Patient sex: M
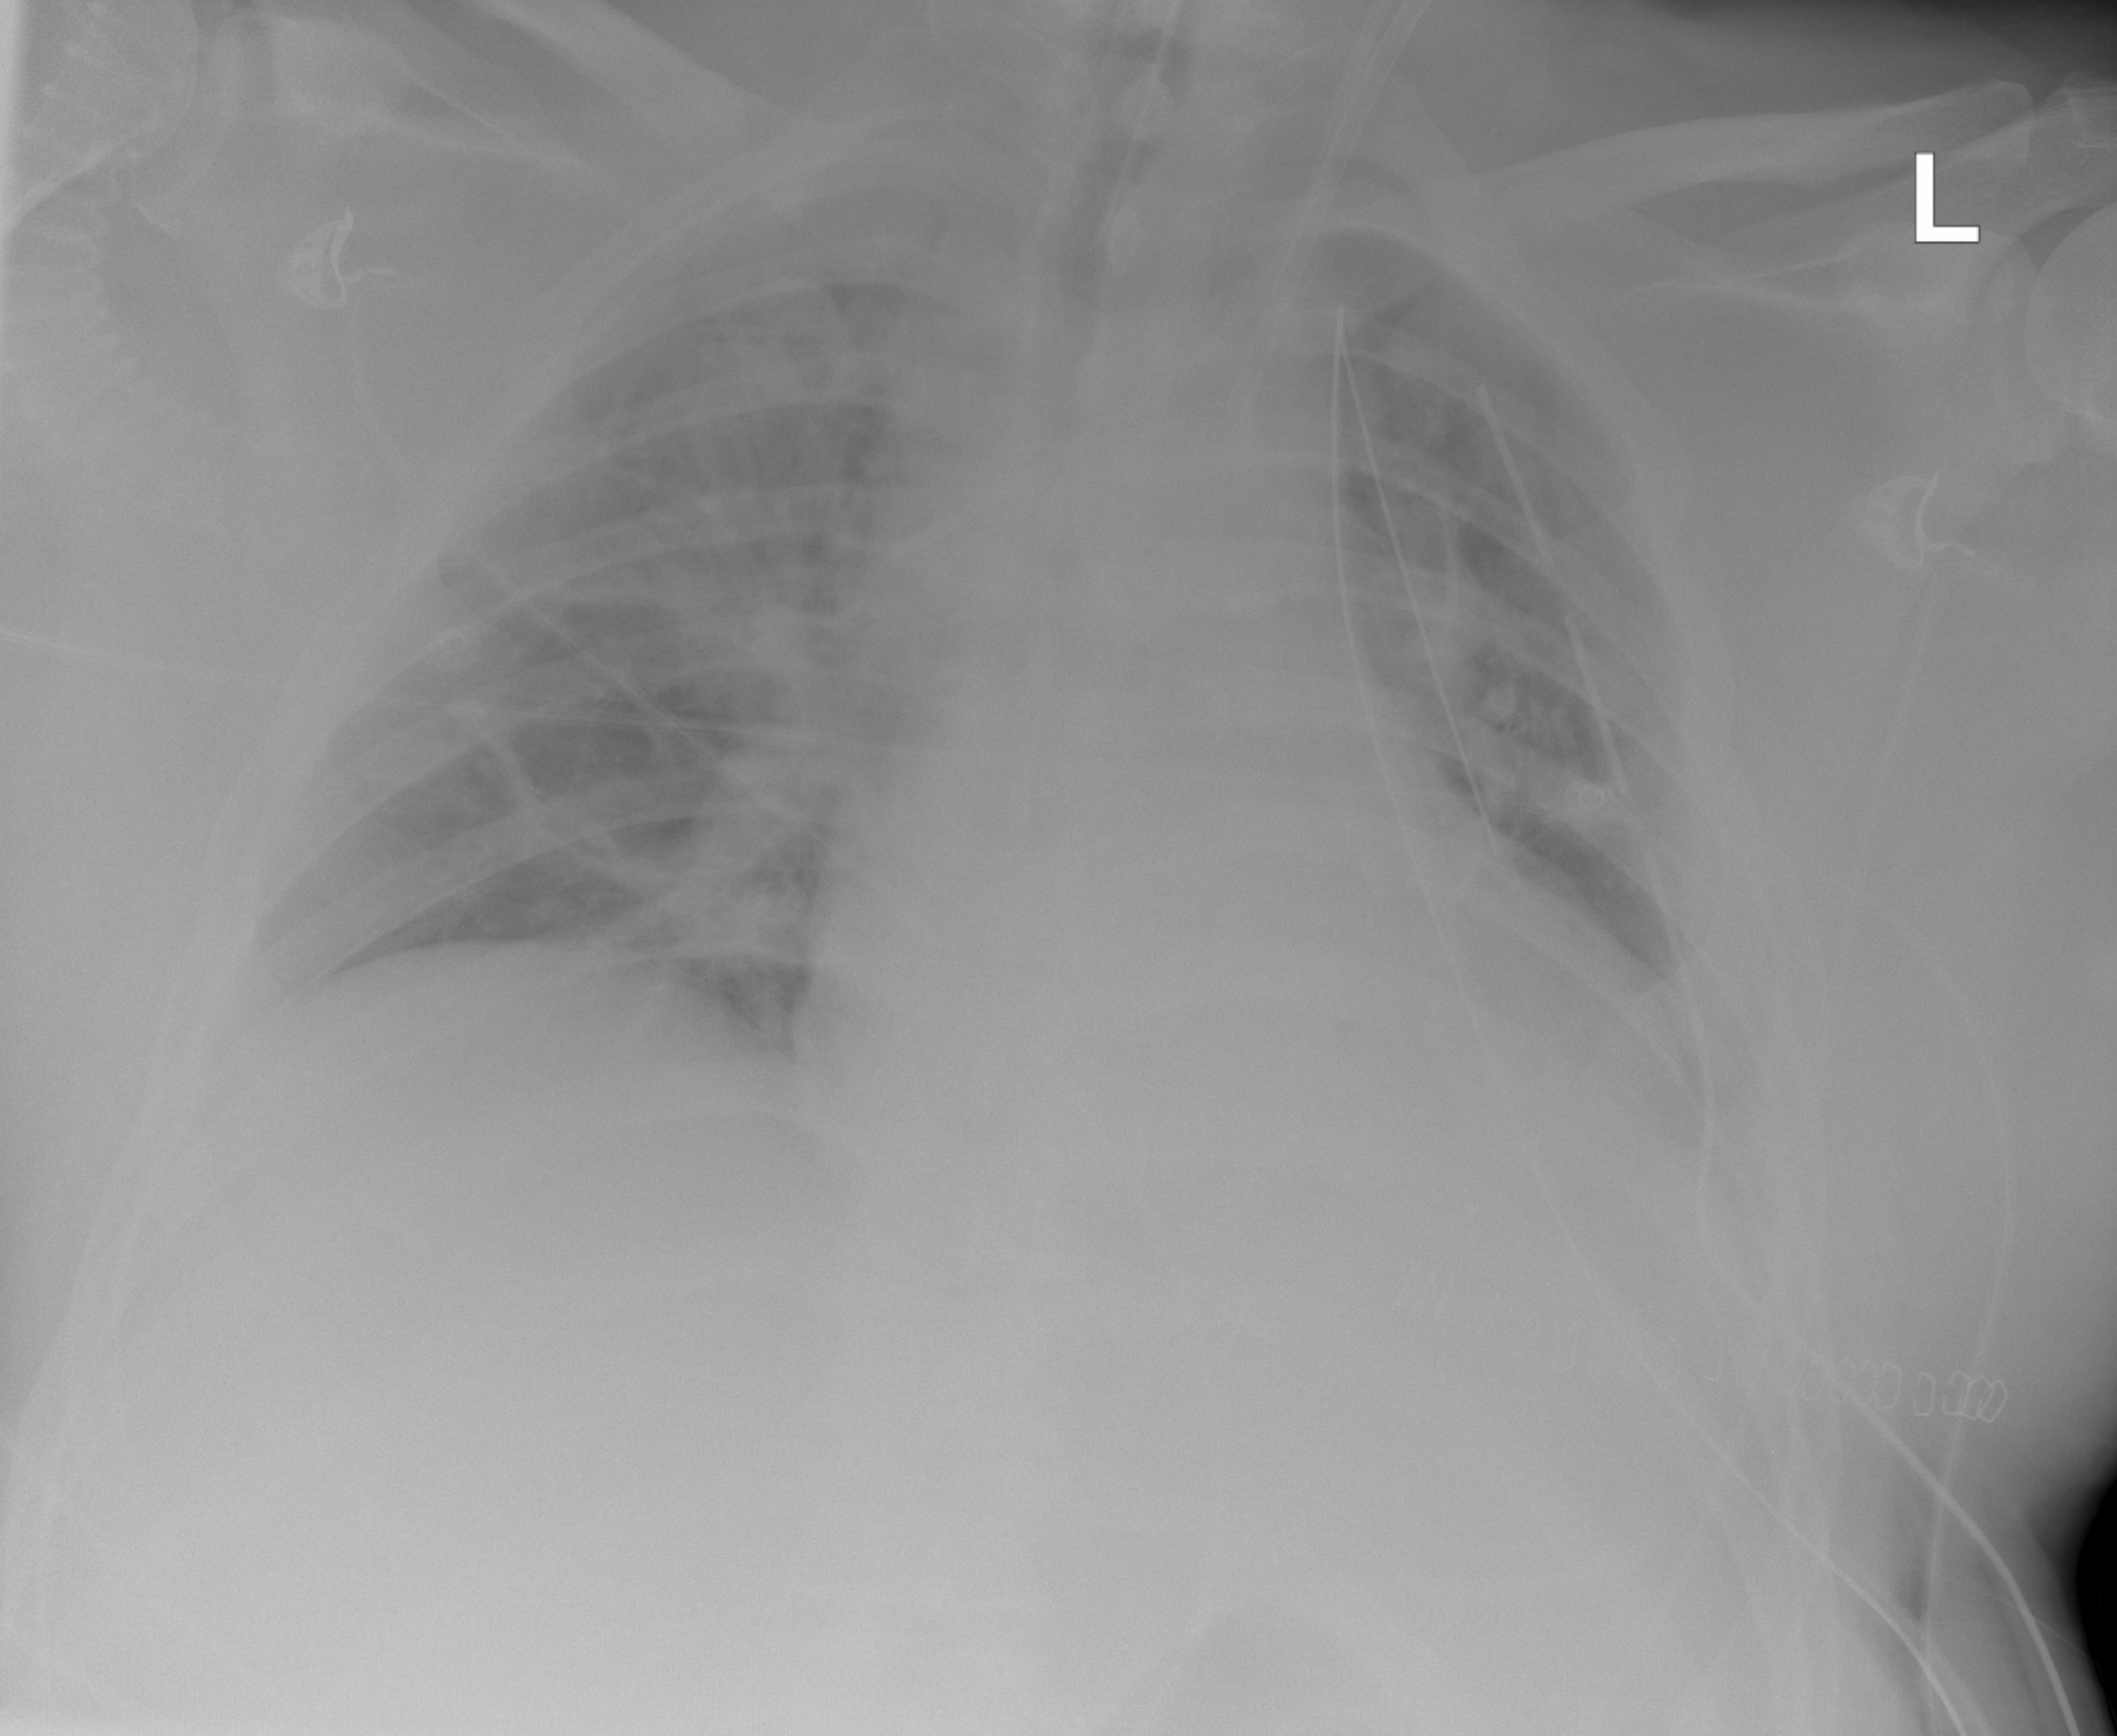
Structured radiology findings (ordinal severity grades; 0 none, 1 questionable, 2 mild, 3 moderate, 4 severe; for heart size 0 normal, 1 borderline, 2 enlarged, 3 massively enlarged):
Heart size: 2
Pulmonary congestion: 3
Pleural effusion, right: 0
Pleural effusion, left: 0
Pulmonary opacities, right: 2
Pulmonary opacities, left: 1
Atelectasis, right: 0
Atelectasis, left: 0